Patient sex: M
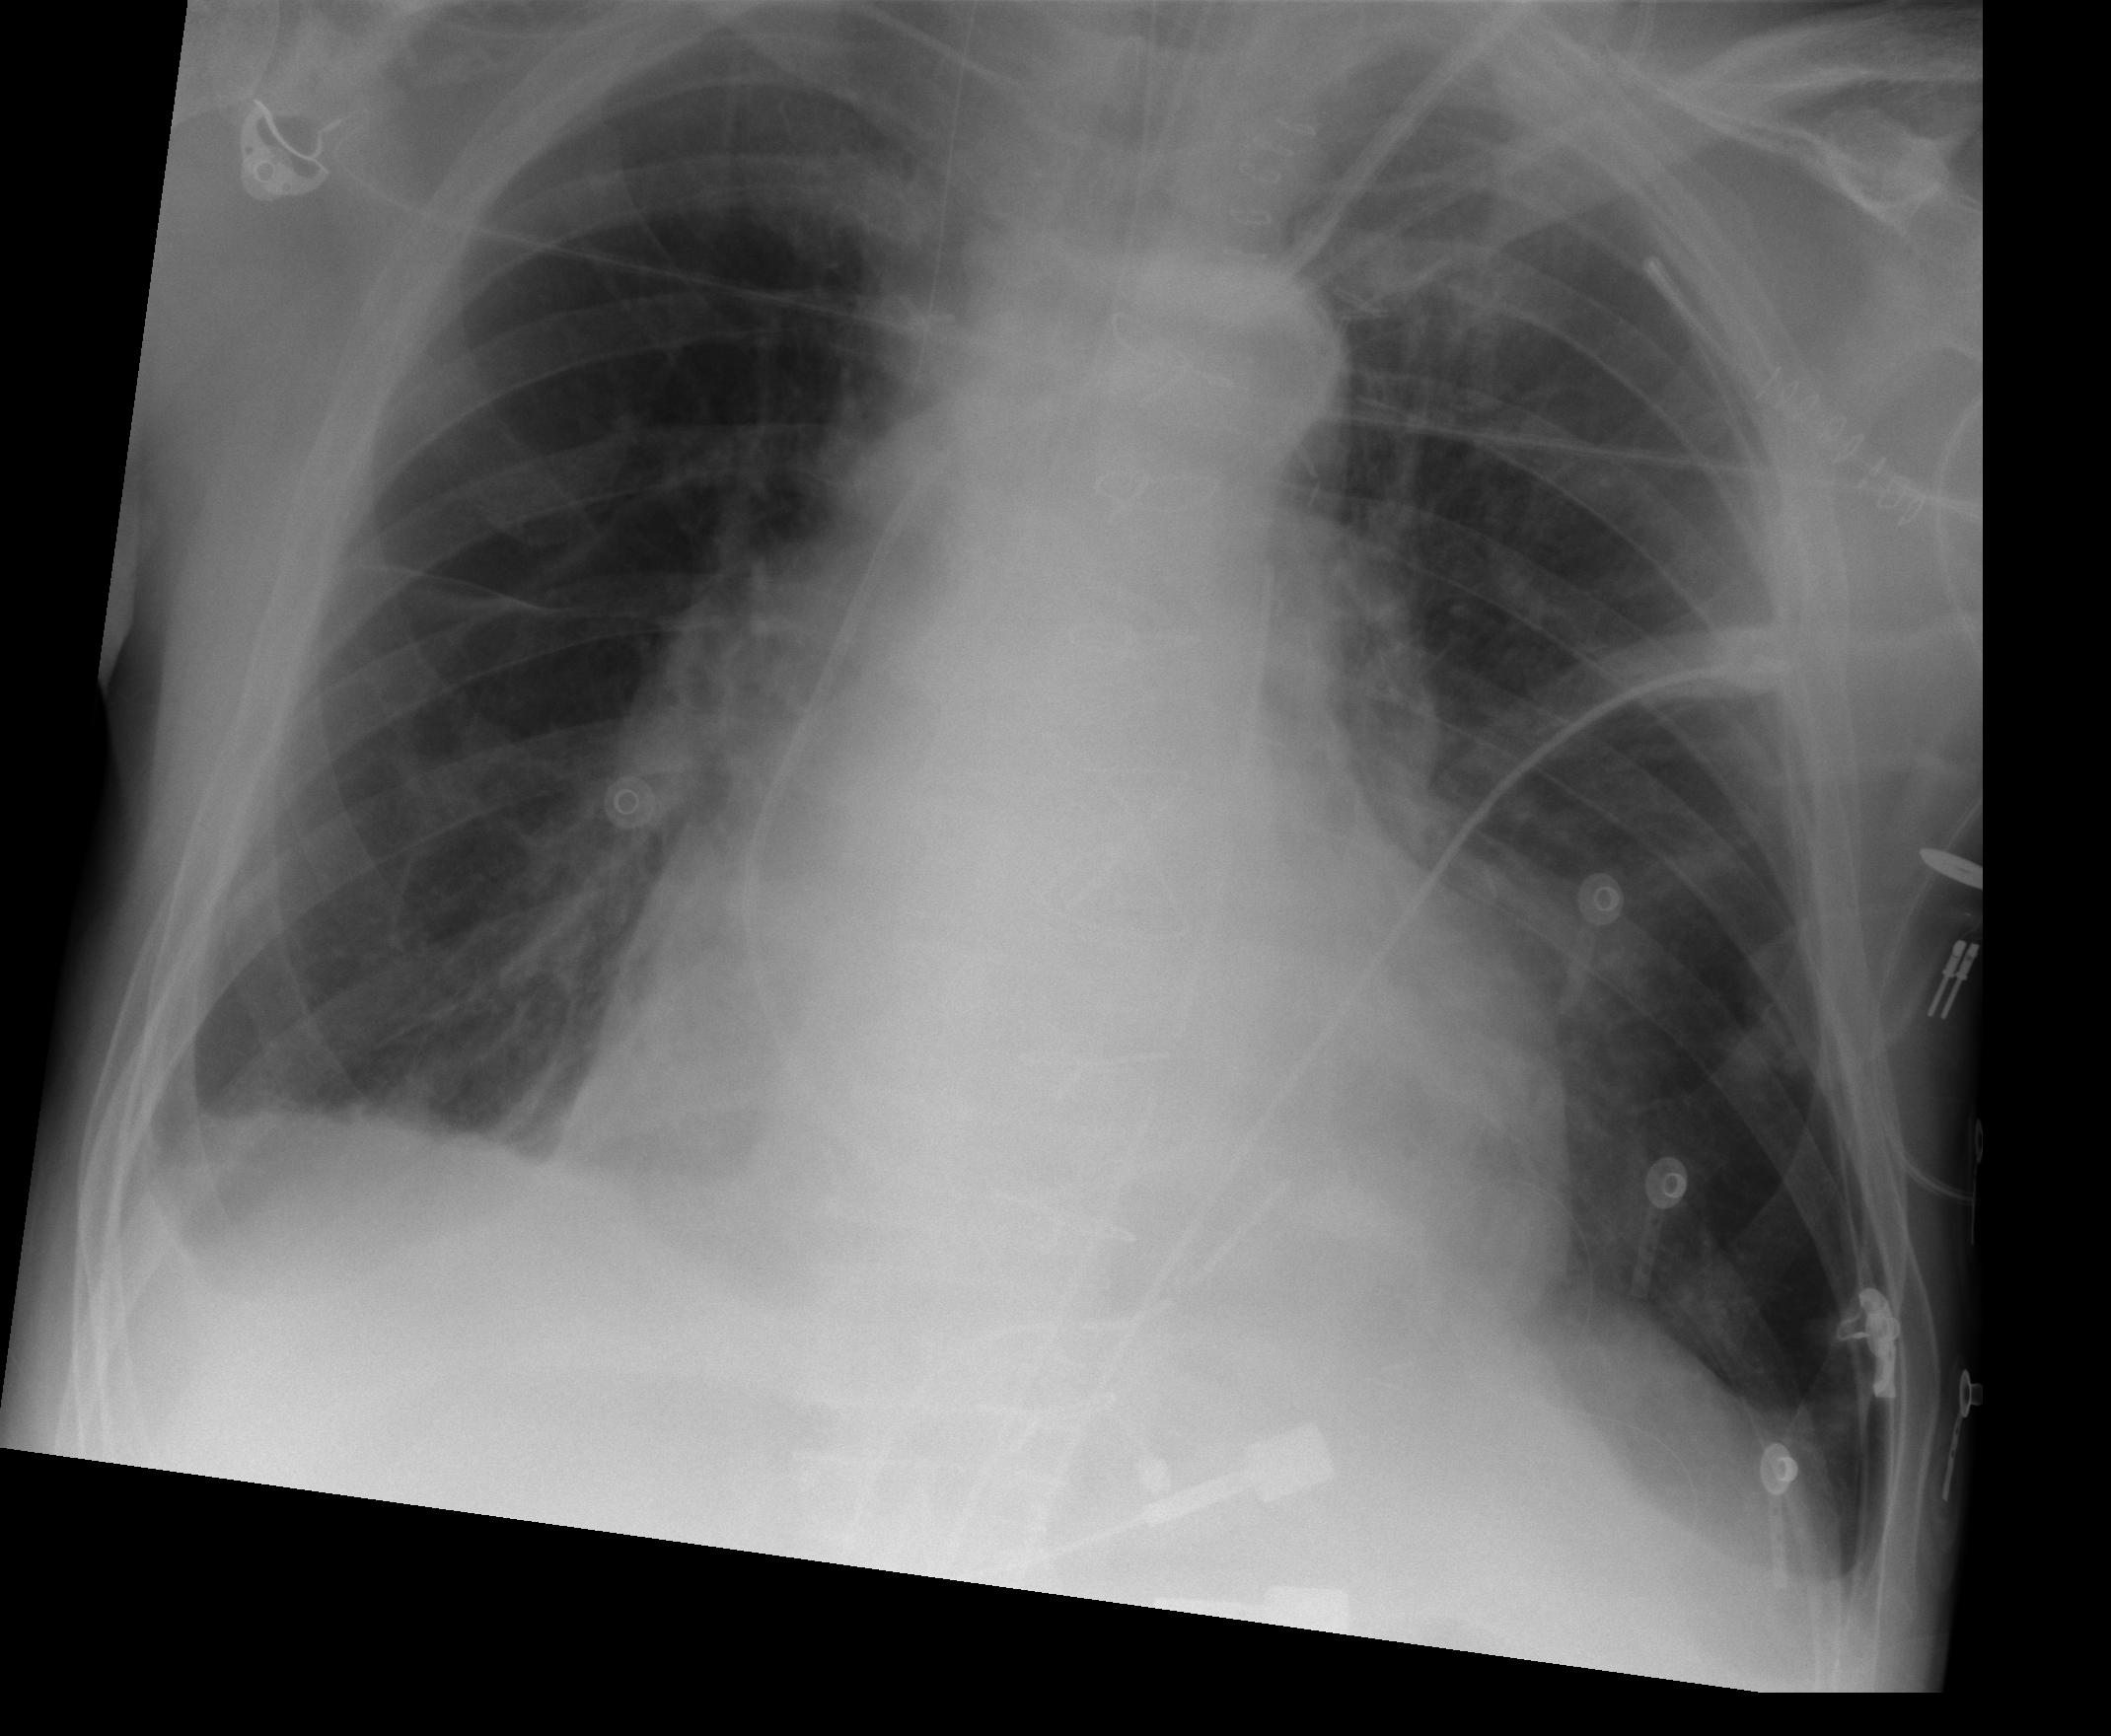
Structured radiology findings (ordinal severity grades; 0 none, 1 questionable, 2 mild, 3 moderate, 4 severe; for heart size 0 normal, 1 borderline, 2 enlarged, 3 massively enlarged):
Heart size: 2
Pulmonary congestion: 1
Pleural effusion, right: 1
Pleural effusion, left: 2
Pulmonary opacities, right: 0
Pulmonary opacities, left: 0
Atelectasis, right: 1
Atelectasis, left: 1